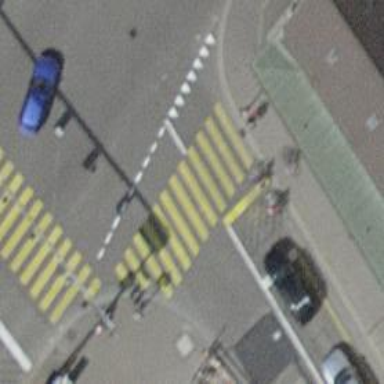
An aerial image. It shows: Road with traffic signals.